Question: I have a PHP/PostgreSQL/Oracle-script which displays links as "tags", which can be clicked to display only the database records matching that "tag". And then I have an "X" near every "tag", so that the user can hide uninteresting "tags":

I would like to add a fade out effect to the both elements (the "tag" and the "X") - when the "X" has been clicked. So I am trying:
'''
<!DOCTYPE html>
<html>
<head>
<style>
a.hide {
color:#3E6D8E;
background-color: #E0EAF1;
border-bottom: 1px solid #3E6D8E;
border-right: 1px solid #7F9FB6;
padding: 3px 4px 3px 4px;
margin: 2px 2px 2px 0;
text-decoration: none;
font-size: 90%;
line-height: 2.4;
white-space: nowrap;
}
a.hide:hover {
background-color: #e7540c;
color: #E0EAF1;
border-bottom: 1px solid #A33B08;
border-right: 1px solid #A33B08;
text-decoration: none;
}
a.filter {
color:#3E6D8E;
background-color: #E0EAF1;
border-bottom: 1px solid #3E6D8E;
border-right: 1px solid #7F9FB6;
padding: 3px 4px 3px 4px;
margin: 2px 2px 2px 0;
text-decoration: none;
font-size: 90%;
line-height: 2.4;
white-space: nowrap;
}
a.filter:hover {
background-color: #3E6D8E;
color: #E0EAF1;
border-bottom: 1px solid #37607D;
border-right: 1px solid #37607D;
text-decoration: none;
}
</style>
<script src="http://code.jquery.com/jquery-1.4.4.js"></script>
<script>
$(document).ready(function () {
$('a.hide').click(function () {
$(this).fadeOut('fast');
});
});
</script>
</head>
<body>
<p>Please click on
<a class="filter" href="?filter=1">Tag 1</a><a
class="hide" href="?hide=1">X</a></p>
<p>Please click on
<a class="filter" href="?filter=2">Tag 2</a><a
class="hide" href="?hide=2">X</a></p>
</body>
</html>
'''
However I have 2 problems:
1. When my PHP-script is quick, then I don't see any fade effect at all. (This is a minor problem, because my real script is far from being quick :-) )
2. I only manage to fade out the clicked "X". How can I fade out the "tag" on the left from it? (And I can't use #id here, because my real script has hundreds of such "tags")
Please push the jQuery newbie in correct direction!
Alex
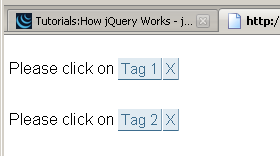
Answer: You can use <URL> to again include the 'X' itself, like this:
'''
$(document).ready(function () {
$('a.hide').click(function () {
$(this).prev().andSelf().fadeOut('fast');
});
});
'''
If you want to fade out the "Please click on..." as well, fade out the '<p>' by climbing up to it with <URL> like this:
'''
$(document).ready(function () {
$('a.hide').click(function () {
$(this).closest('p').fadeOut('fast');
});
});
'''